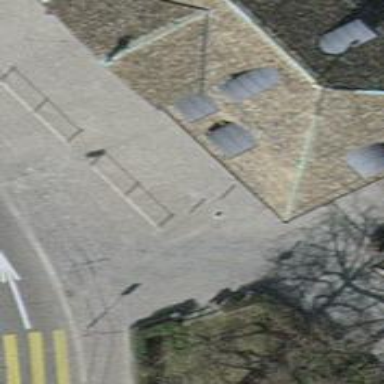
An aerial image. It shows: Bollard.